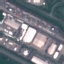
Label: Industrial